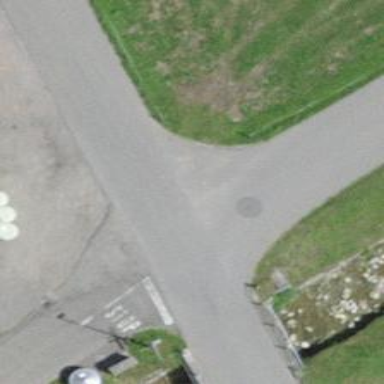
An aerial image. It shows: Unclassified road with asphalt surface. There are no sidewalks along the road.